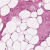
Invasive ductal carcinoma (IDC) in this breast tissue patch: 0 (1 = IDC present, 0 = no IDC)